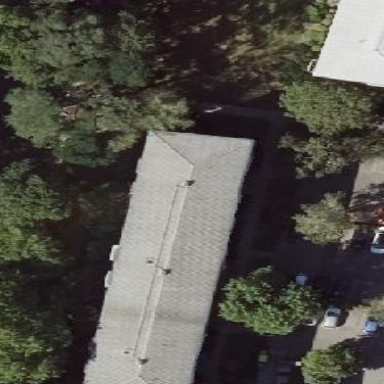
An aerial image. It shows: Hipped-roof building with apartments.